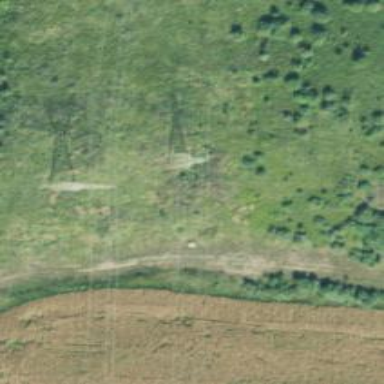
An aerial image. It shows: Lattice structure tower used for power distribution.